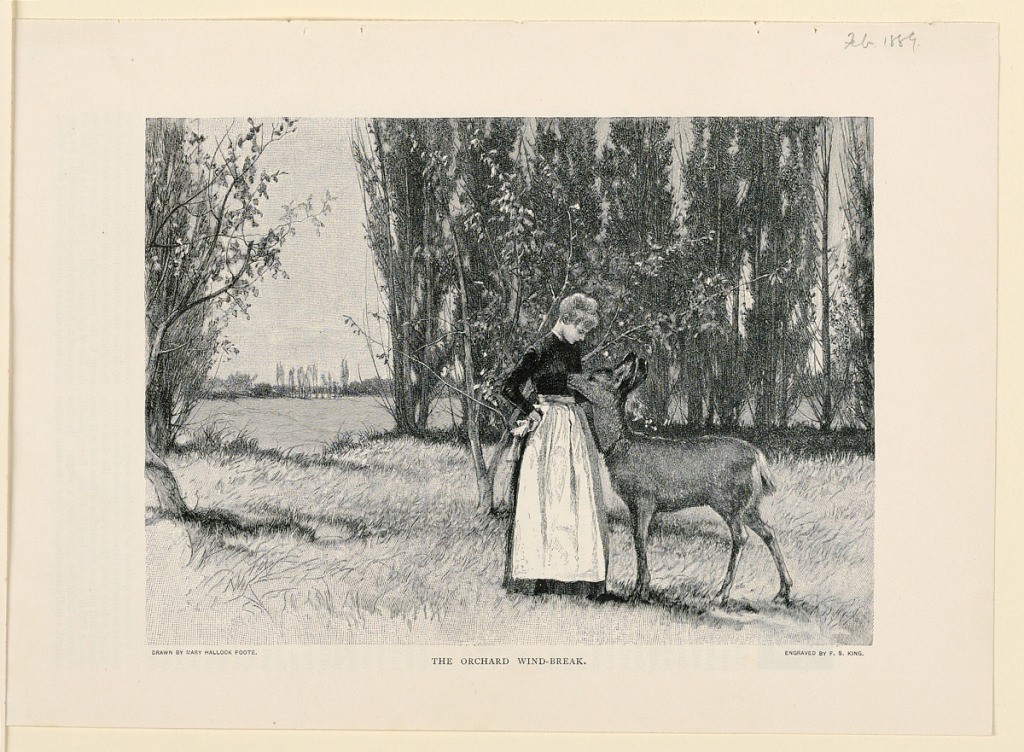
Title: The Orchard Wind-Break, Illustration for The Century Magazine (XXXVII, No. 4, February 1889, p. 501)
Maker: Mary A. Hallock Foote, American, 1847–1938
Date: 1889
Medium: Wood-engraving in black ink on paper
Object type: Print
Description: Girl and young deer in foreground. Row of trees behind the group.